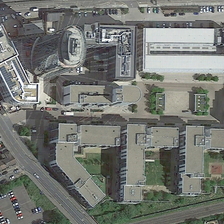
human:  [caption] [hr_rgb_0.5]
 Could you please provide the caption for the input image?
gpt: some large buildings and green trees are near a road in a commercial area .

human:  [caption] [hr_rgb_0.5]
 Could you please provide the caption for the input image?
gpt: some large buildings and green trees are near a road in a commercial area .

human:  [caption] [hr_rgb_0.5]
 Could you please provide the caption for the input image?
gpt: some large buildings and green trees are near a road in a commercial area .

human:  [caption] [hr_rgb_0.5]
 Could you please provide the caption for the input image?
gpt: some large buildings and green trees are near a road in a commercial area .

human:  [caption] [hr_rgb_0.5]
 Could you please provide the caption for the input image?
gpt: some large buildings and green trees are near a road in a commercial area .